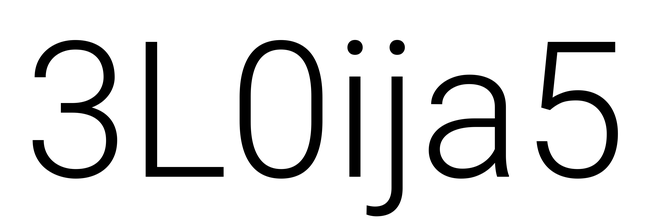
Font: Roboto_Light